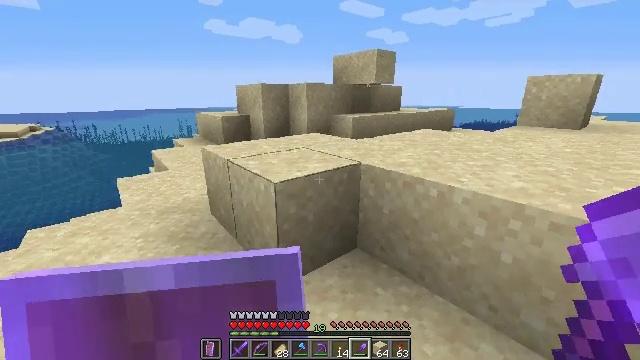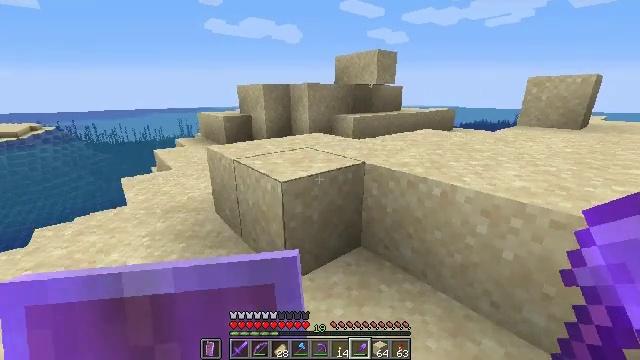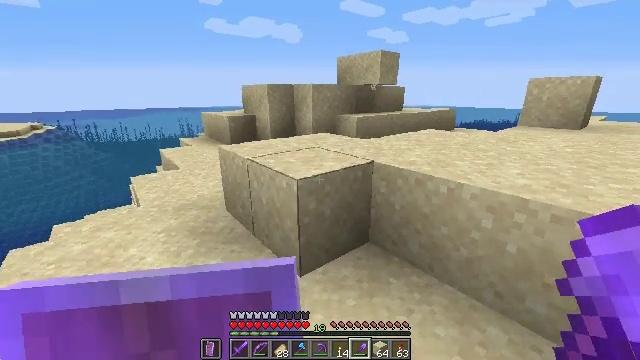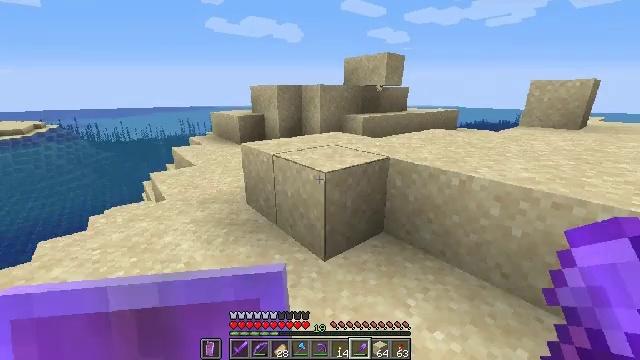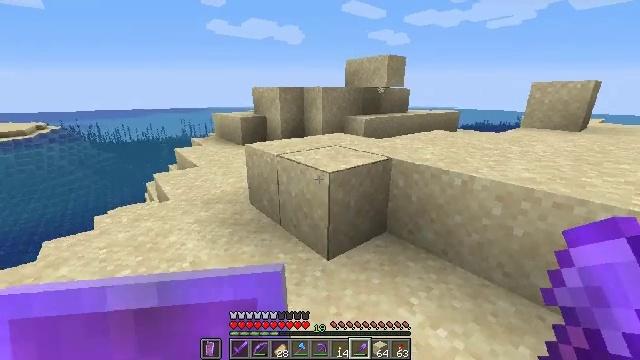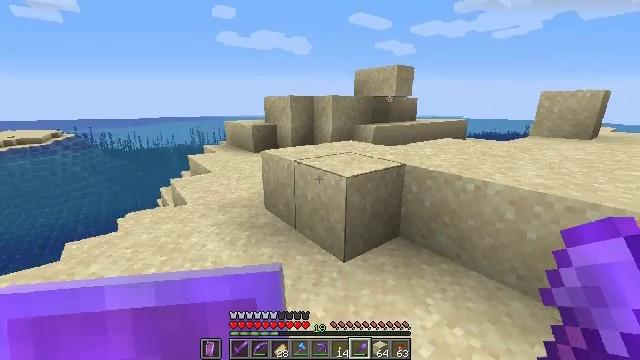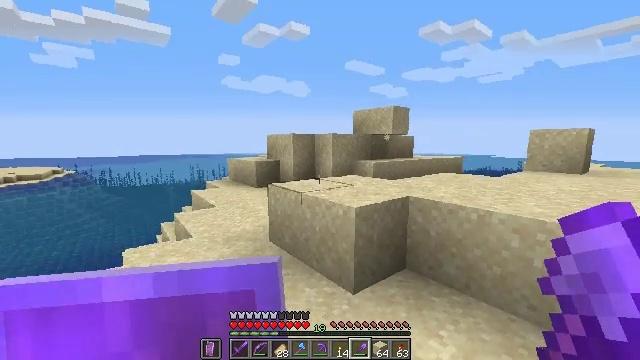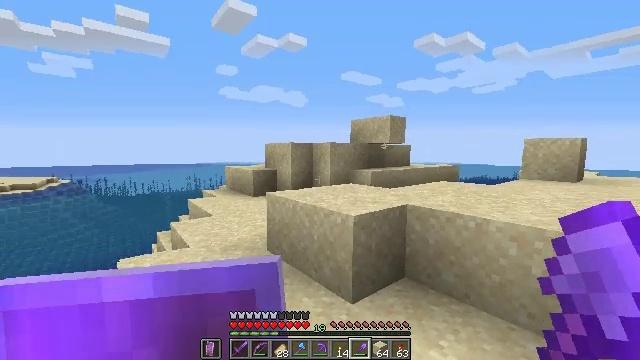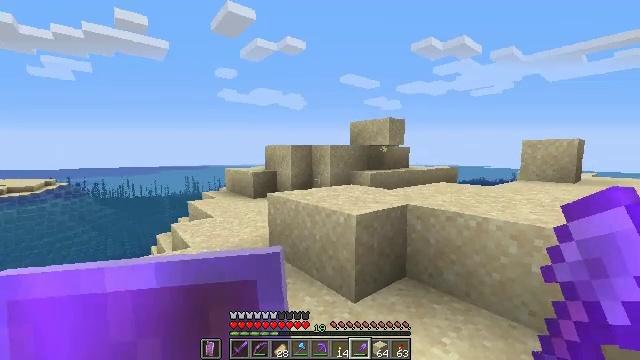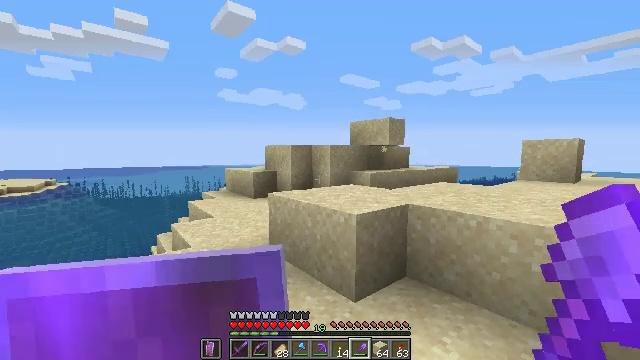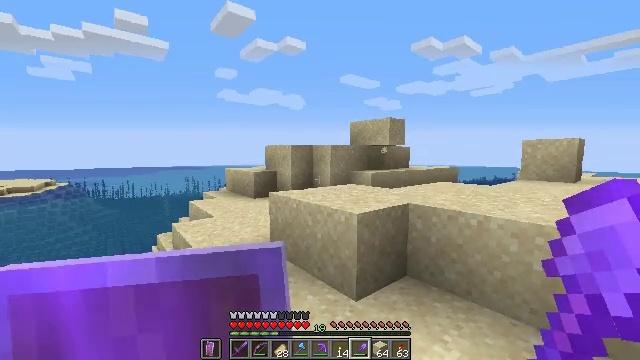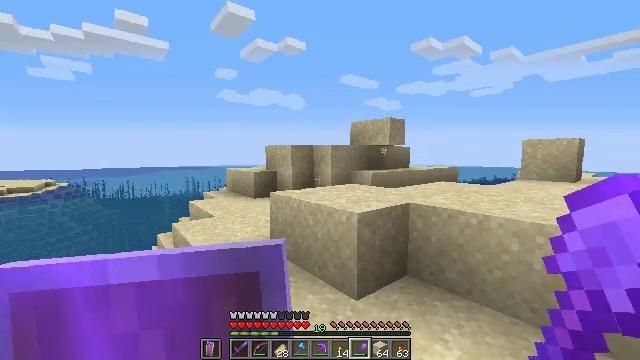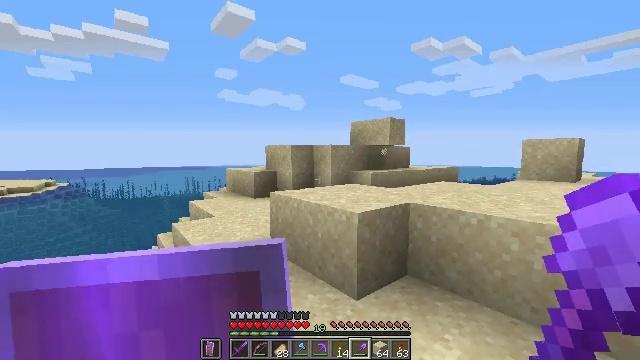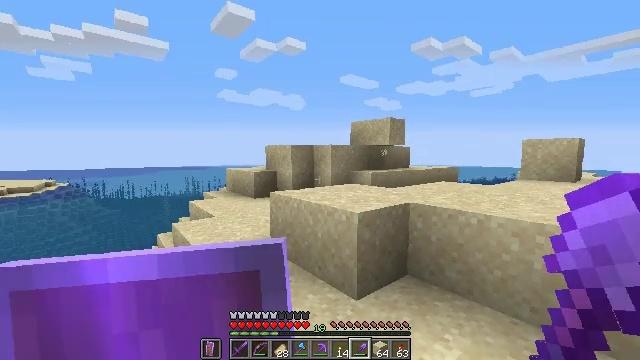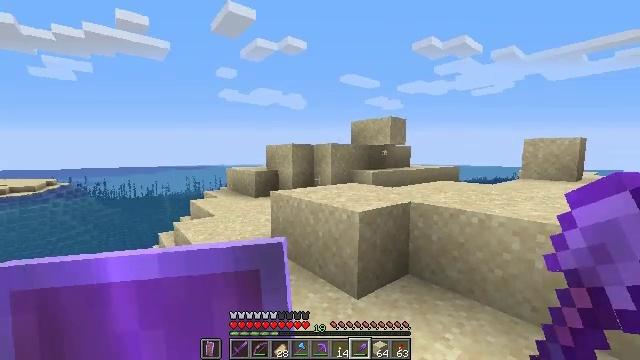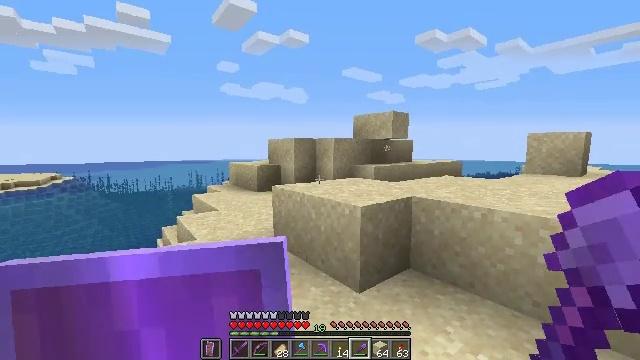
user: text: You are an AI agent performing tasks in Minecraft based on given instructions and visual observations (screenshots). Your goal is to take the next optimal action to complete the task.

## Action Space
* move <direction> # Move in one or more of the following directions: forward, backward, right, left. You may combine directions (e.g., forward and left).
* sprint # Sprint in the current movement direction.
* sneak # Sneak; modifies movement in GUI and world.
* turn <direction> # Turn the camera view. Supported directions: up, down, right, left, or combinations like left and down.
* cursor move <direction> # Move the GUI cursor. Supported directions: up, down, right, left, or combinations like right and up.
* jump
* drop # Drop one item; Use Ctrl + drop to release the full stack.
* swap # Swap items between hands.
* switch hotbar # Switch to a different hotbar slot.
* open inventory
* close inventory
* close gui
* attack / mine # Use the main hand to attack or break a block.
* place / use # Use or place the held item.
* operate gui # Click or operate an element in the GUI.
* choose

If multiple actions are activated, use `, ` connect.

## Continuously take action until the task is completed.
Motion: motion action
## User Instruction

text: Collect sand to make glass.
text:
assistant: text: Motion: move back and move left
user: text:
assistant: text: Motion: move back and move left
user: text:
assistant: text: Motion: move back and move left
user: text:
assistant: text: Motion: move back and move left
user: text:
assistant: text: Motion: turn left and up
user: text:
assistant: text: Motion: turn up
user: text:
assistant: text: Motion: turn up
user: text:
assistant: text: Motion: no_op
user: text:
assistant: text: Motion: no_op
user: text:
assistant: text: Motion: no_op
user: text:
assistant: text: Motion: no_op
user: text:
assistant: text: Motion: no_op
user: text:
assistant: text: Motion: no_op
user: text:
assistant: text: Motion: no_op
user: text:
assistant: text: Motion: turn down
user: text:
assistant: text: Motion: turn down
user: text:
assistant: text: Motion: no_op
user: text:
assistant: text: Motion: no_op
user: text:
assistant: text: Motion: attack / mine
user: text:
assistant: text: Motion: attack / mine
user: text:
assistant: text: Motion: attack / mine
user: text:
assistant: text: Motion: turn right, attack / mine
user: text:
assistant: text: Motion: turn right, attack / mine
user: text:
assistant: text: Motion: turn right, attack / mine
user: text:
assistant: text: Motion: turn right, attack / mine
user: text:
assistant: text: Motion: turn right, attack / mine
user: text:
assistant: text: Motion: turn right, attack / mine
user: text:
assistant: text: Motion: turn right, attack / mine
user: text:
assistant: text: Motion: turn right, attack / mine
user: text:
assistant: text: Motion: turn right, attack / mine